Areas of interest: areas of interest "Science and Technology Museum"
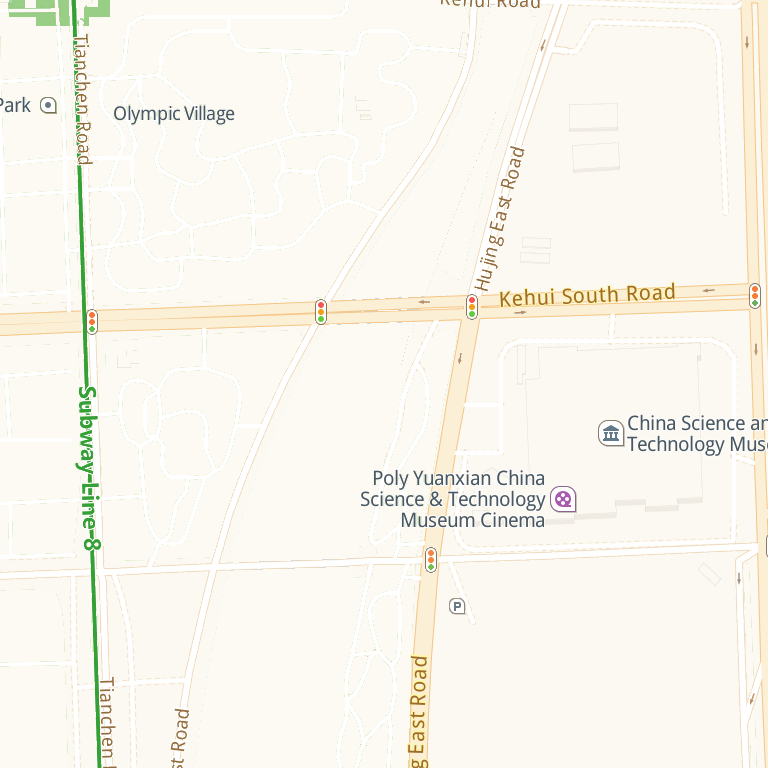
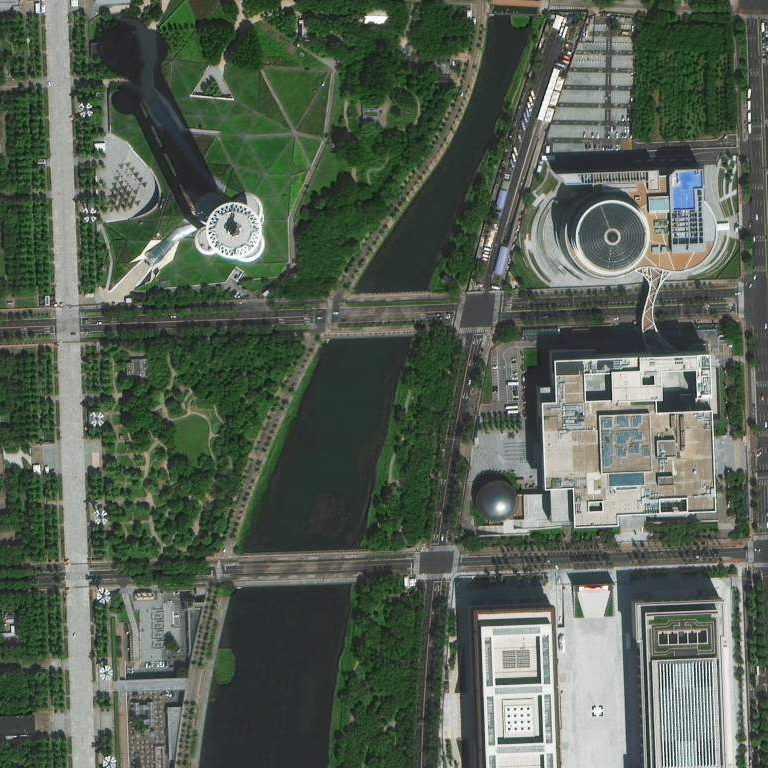